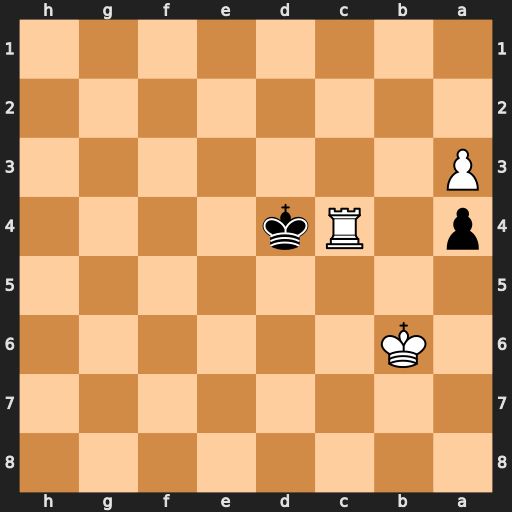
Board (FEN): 8/8/1K6/8/p1Rk4/P7/8/8
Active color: b
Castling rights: -
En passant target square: -
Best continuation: Kxc4 Ka5 Kb3 Kb5 Kxa3 Kc4 Kb2